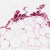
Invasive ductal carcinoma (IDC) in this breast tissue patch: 0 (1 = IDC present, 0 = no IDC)